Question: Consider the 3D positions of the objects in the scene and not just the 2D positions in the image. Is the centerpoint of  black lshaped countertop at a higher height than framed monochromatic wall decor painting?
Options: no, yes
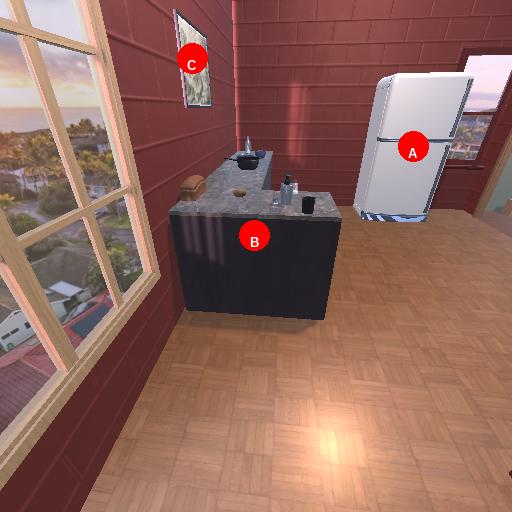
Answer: no